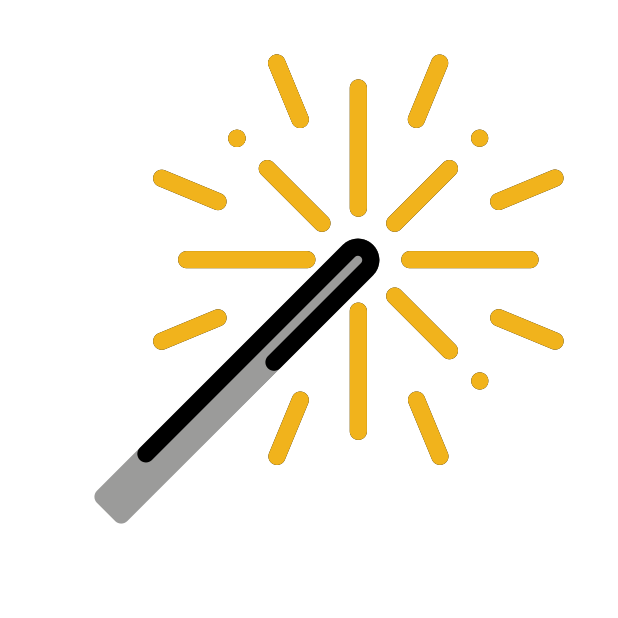
Emoji: 🎇
Name: firework sparkler
Unicode: 0x1f387